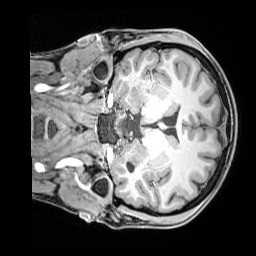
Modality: T1w
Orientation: coronal
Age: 24
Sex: female
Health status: healthy
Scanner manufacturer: siemens
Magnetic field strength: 3 T
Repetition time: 1.65 s
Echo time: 0.00182 s